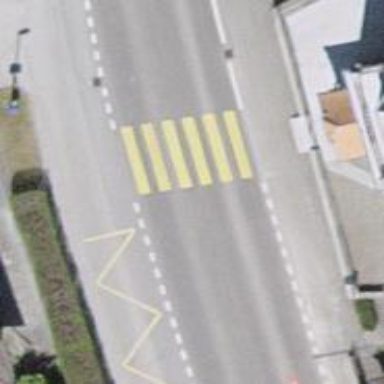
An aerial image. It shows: Zebra crossing for pedestrians.